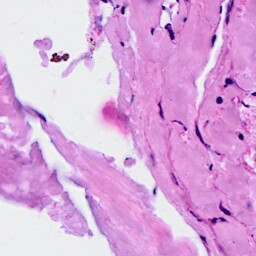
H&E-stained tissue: Breast